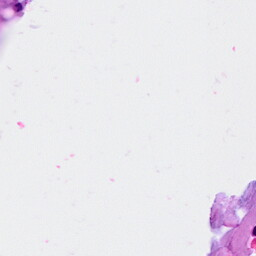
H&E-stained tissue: Breast